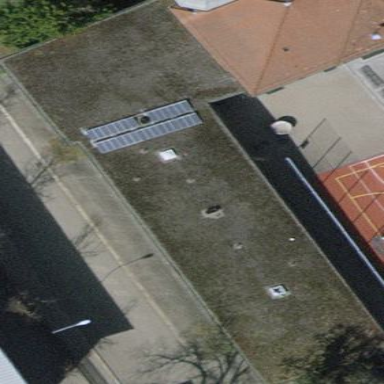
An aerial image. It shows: School building.